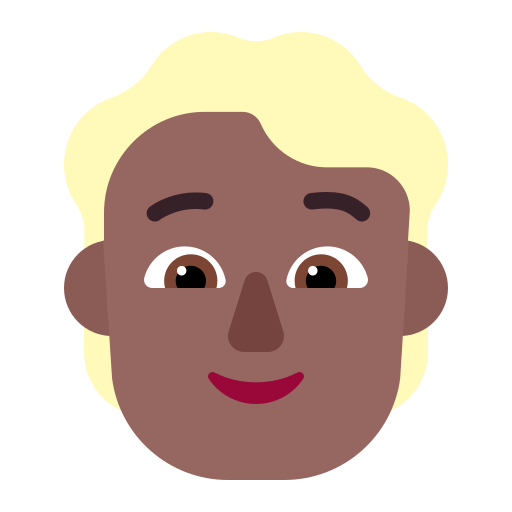
person blonde hair flat  dark